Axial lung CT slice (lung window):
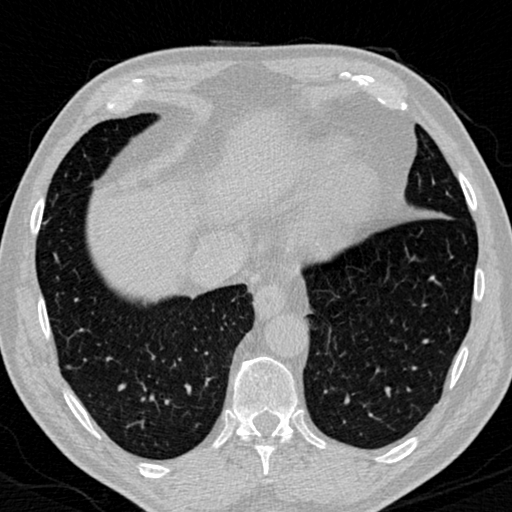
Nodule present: no